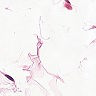
Metastatic tissue present: no